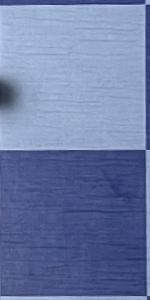
Label: Empty